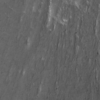
Label: not_dusty